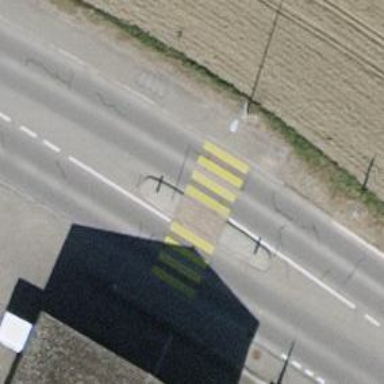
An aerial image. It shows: Asphalt footway with marked zebra crossing. The crossing includes island.